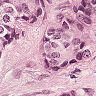
Metastatic tissue present: yes